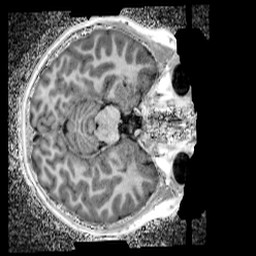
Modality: UNIT1_denoised
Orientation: axial
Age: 9
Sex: female
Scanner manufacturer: siemens
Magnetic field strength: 3 T
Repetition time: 4 s
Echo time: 0.00299 s